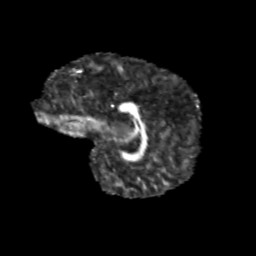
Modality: FA
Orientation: sagittal
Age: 12
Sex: female
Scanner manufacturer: siemens
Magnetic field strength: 3 T
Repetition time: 3.8 s
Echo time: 0.07 s